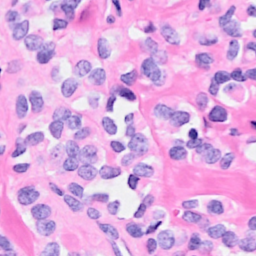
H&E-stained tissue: Breast